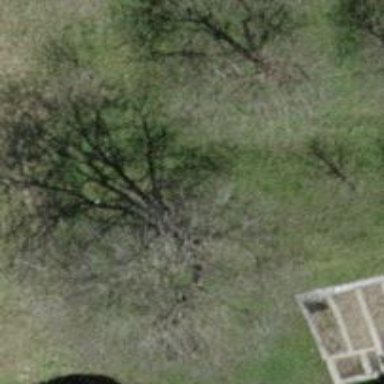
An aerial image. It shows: Single tag "natural: tree."